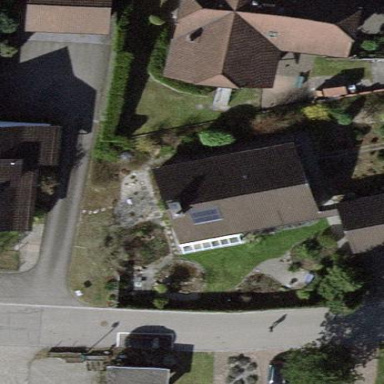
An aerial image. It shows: Detached building.